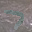
Label: 7